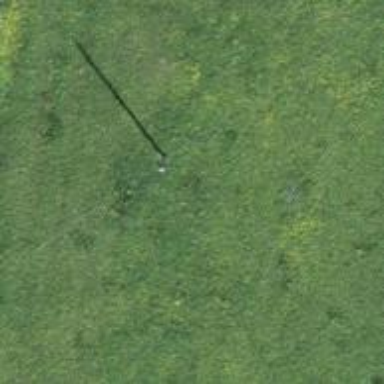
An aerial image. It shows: Power pole.